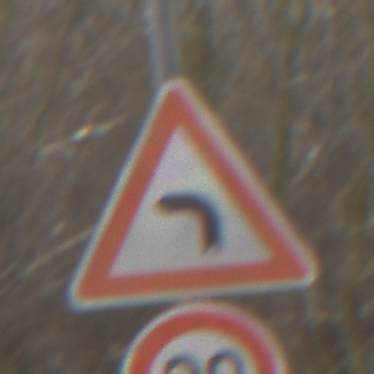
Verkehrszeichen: KurveLinks
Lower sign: Geschwindigkeit30
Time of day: MorningAfternoon
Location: Outdoor (Nature)
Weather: Clear
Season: Winter
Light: Natural